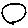
Label: circle